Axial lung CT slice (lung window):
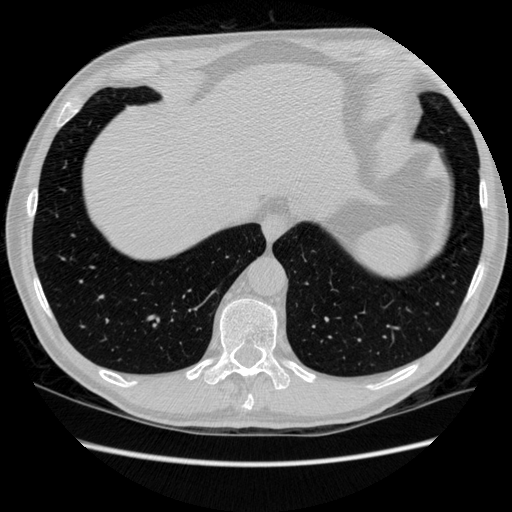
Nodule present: no